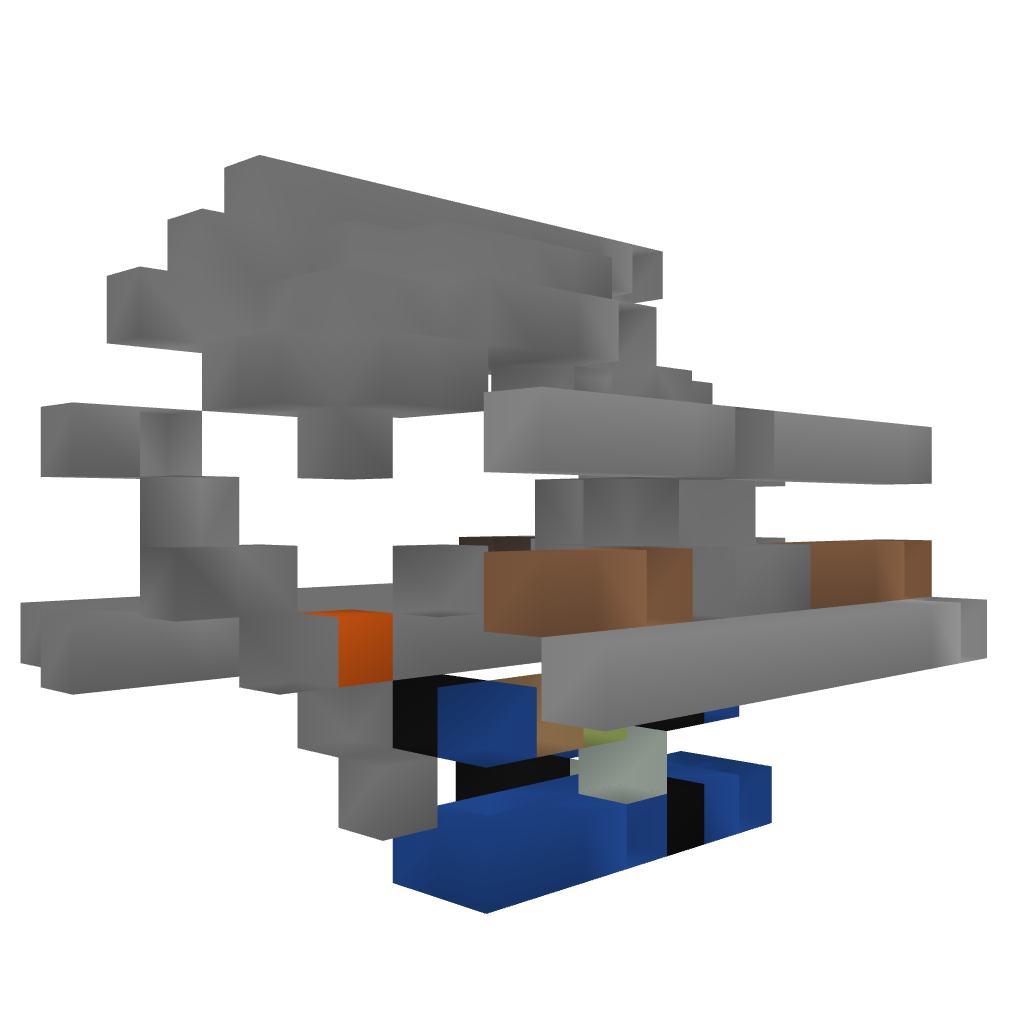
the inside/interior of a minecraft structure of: hidden door